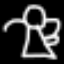
Label: angel